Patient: sex M, age 47
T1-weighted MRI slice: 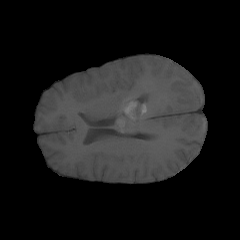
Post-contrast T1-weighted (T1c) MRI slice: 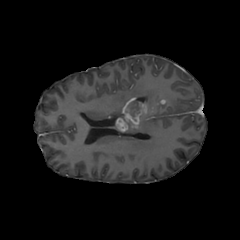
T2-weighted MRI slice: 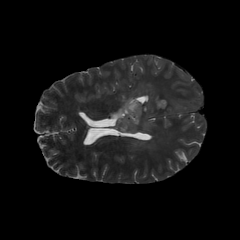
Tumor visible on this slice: yes
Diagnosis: Glioblastoma, IDH-wildtype
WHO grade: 4